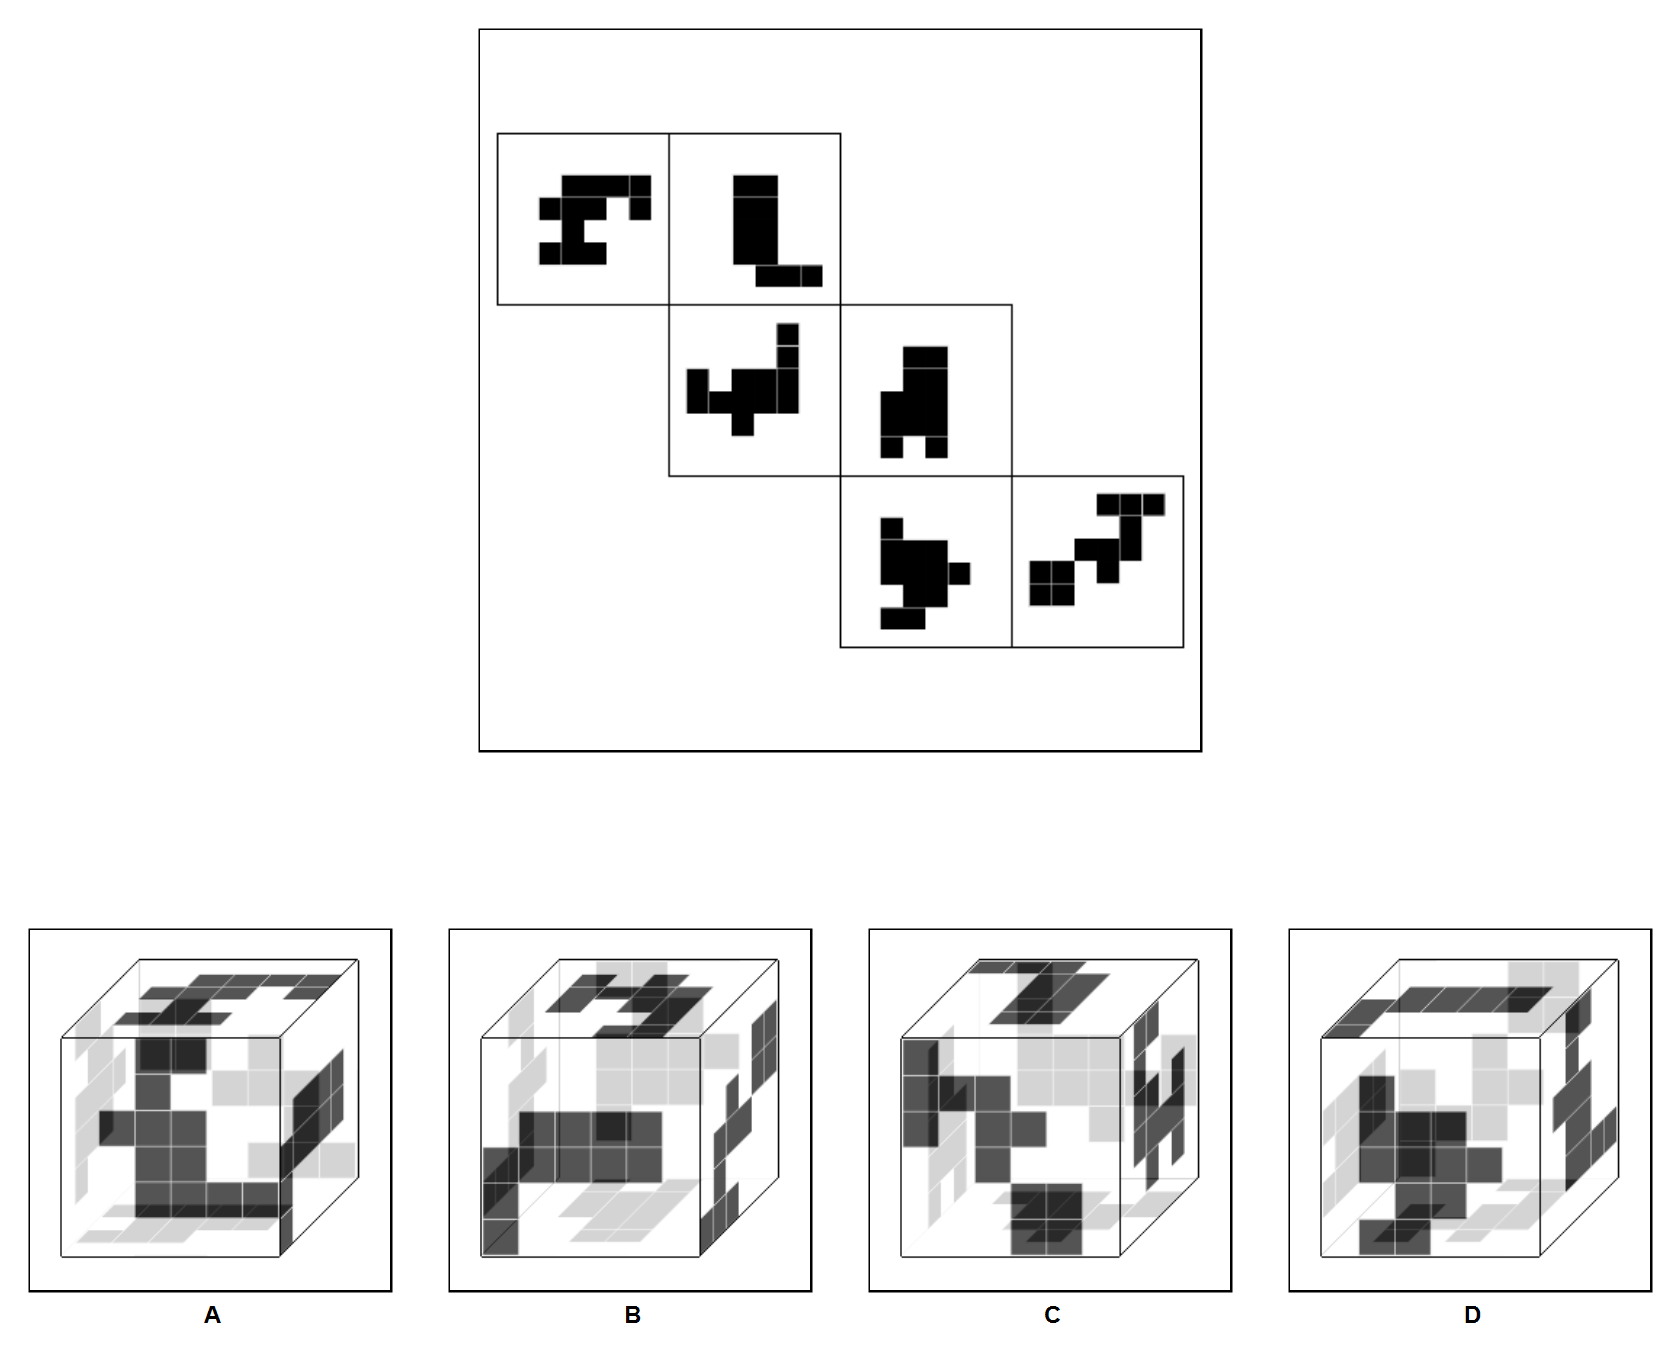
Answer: D